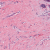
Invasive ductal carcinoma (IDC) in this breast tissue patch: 1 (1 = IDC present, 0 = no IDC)